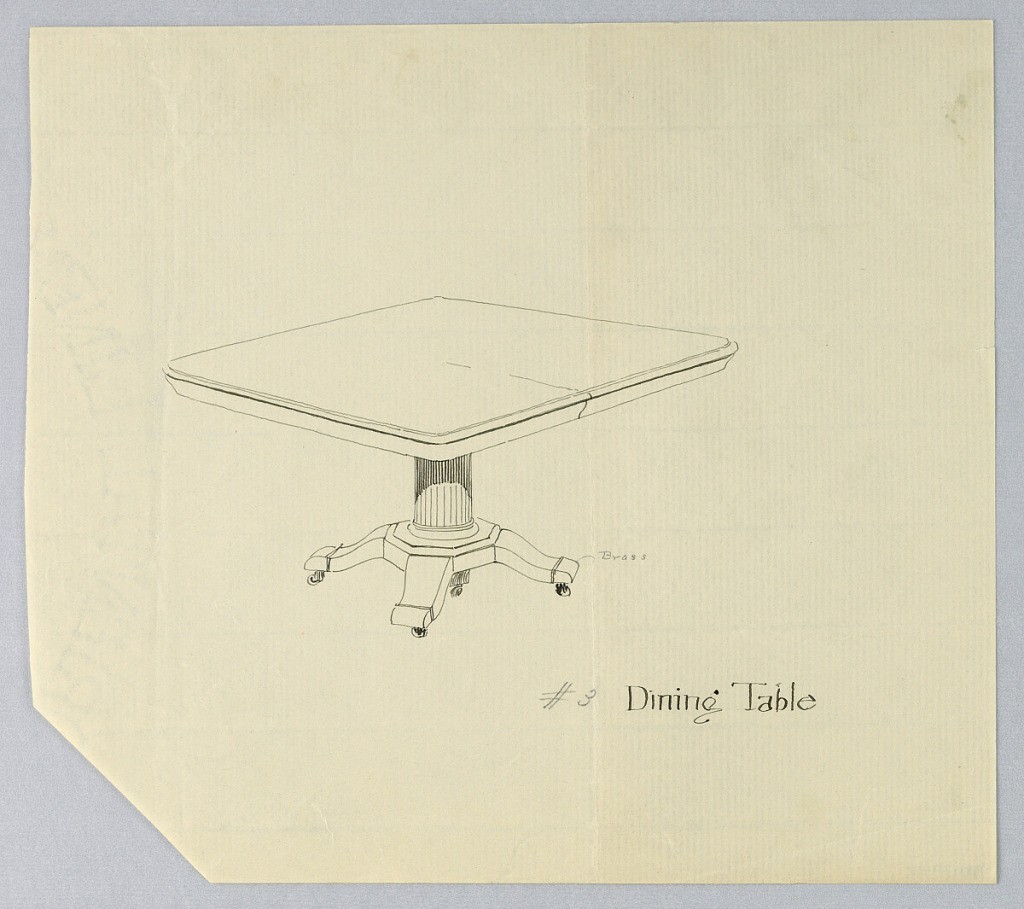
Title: Design for Rectangular Dining Table on Octagonal Base
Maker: A.N. Davenport Co.
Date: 1900–05
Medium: Pen and black ink, graphite on thin cream paper
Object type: Drawing
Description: Rectangular molded table top with dividing stretcher running across center, raised on fluted columnar support with molded triple band around bottom, sitting atop octagonal base terminating in 4 short splayed legs with brass feet on casters.